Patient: sex F, age 55
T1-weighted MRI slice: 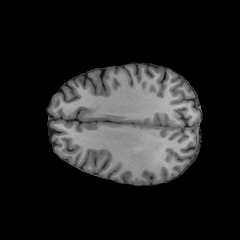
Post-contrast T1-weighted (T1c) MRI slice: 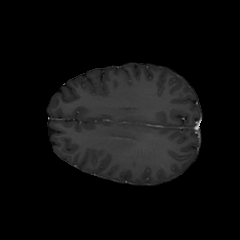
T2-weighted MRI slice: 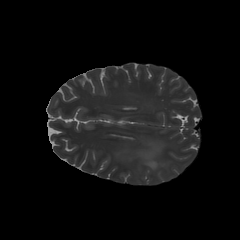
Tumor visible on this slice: yes
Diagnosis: Glioblastoma, IDH-wildtype
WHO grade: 4